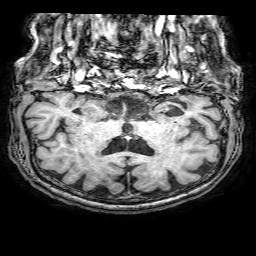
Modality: T1w
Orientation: sagittal
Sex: female
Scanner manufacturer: philips
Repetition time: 0.008185 s
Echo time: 0.00377 s